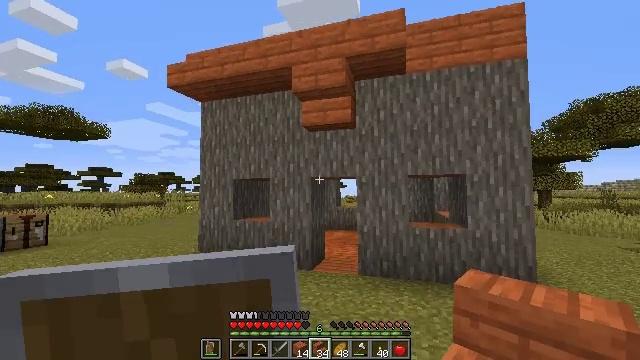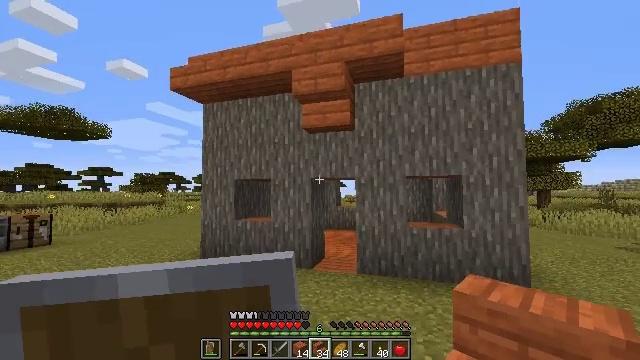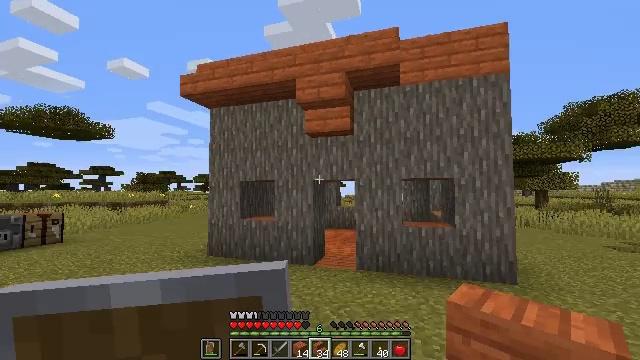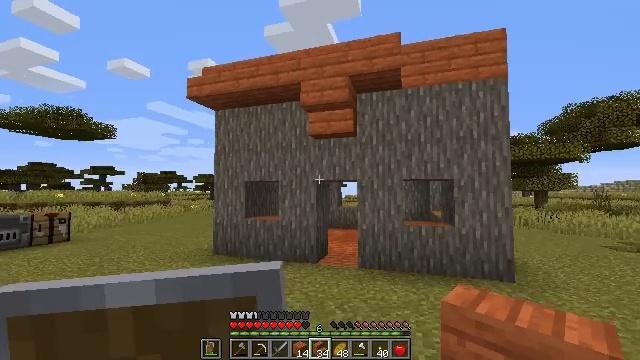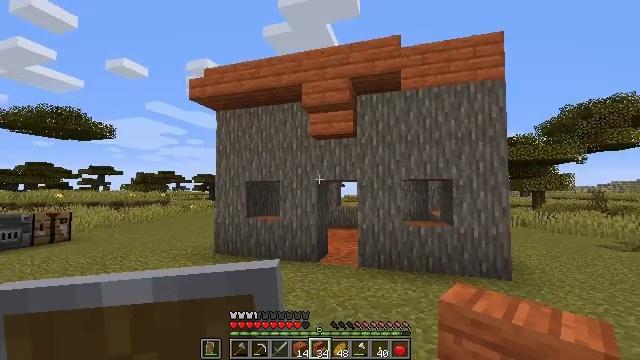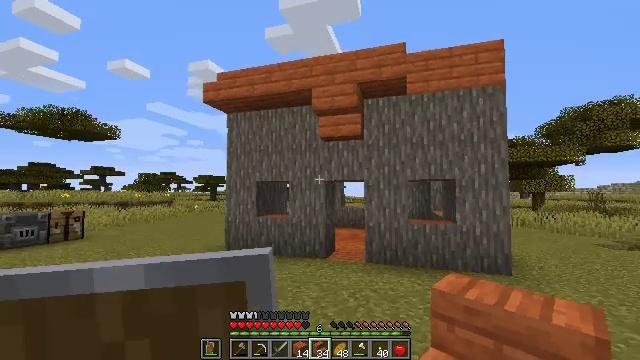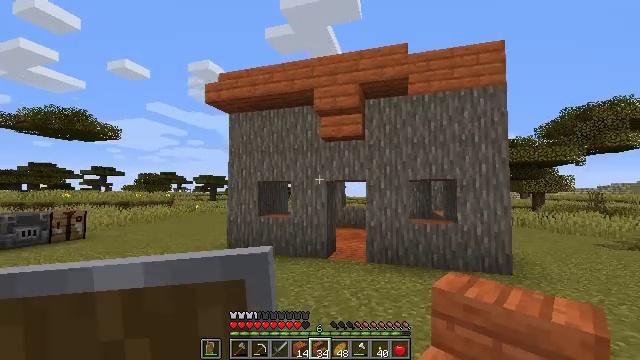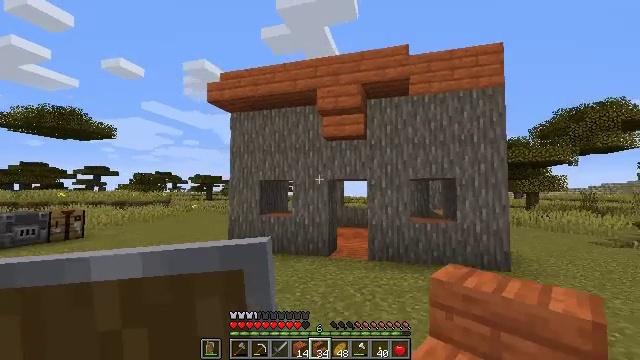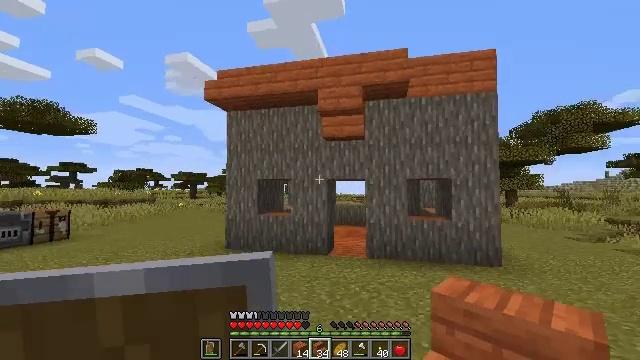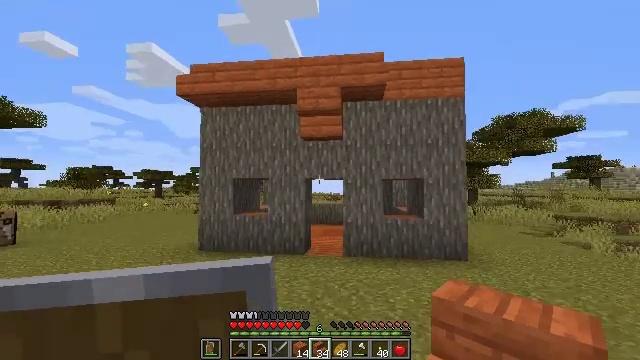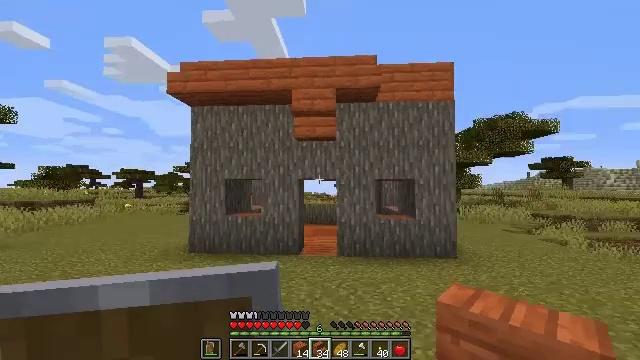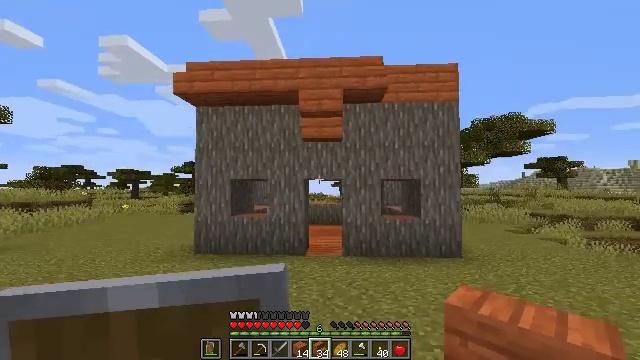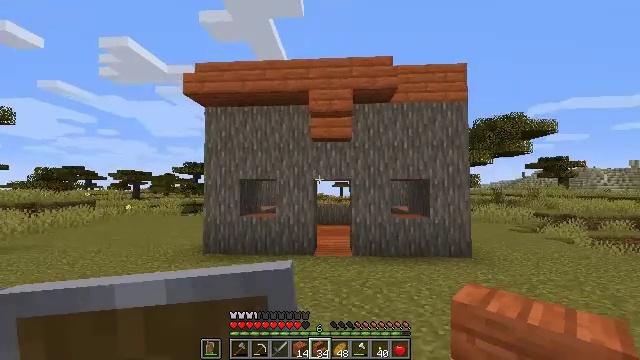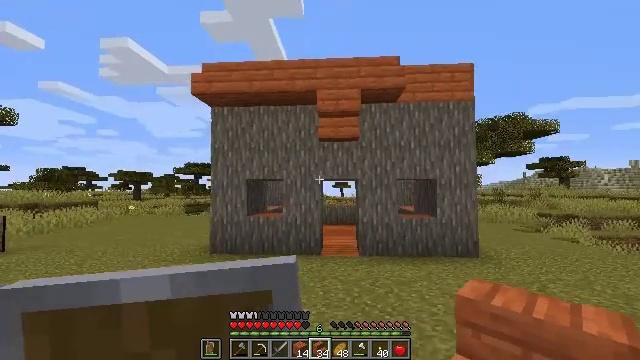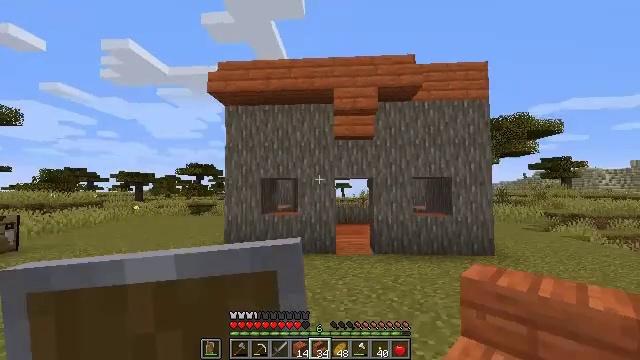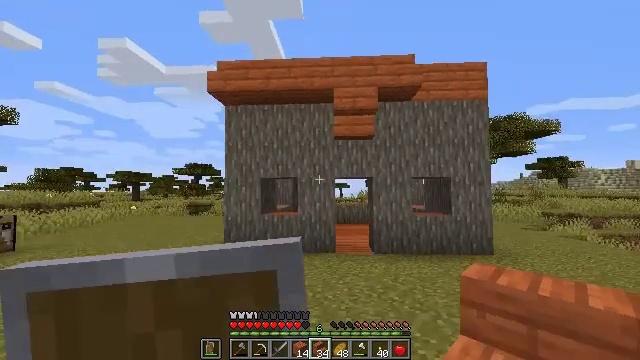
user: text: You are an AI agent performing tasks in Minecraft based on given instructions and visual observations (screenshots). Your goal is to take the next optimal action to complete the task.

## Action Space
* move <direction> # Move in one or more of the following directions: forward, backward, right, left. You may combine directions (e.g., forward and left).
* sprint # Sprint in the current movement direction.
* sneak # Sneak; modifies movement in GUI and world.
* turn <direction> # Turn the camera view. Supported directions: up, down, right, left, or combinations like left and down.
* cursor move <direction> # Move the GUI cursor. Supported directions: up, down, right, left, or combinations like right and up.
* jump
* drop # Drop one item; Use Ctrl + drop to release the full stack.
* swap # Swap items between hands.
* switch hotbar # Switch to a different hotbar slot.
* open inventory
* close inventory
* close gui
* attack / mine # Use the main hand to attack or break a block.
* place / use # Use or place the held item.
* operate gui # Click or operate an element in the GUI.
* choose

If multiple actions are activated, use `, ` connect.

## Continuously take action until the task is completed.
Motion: motion action
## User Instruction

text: Pick up the acacia stairs after mining.
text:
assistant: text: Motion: move back
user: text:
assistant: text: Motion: move back and move left
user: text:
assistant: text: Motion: move back and move left
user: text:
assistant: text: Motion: move back and move left
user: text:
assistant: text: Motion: move back and move left
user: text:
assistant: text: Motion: move left
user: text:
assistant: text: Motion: move left
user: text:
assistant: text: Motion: move left, turn right
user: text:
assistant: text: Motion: move left, turn right
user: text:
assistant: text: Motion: move left, turn right
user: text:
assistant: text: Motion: move left
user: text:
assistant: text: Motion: move left
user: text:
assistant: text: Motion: move left
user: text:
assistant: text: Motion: move left
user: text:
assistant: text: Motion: move left
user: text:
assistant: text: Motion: move left, turn right
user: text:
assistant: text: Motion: move left, turn right and up
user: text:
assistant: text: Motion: move left, turn right
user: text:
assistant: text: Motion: move left, turn right
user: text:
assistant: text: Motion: move left, turn right
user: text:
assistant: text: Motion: move left
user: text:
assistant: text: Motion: move left
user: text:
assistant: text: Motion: no_op
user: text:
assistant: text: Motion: no_op
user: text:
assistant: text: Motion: no_op
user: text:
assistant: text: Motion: move left
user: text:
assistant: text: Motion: move left
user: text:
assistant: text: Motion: move left
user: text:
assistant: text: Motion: move left
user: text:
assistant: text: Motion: move left